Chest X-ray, AP view. Patient: 38 years old, sex M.
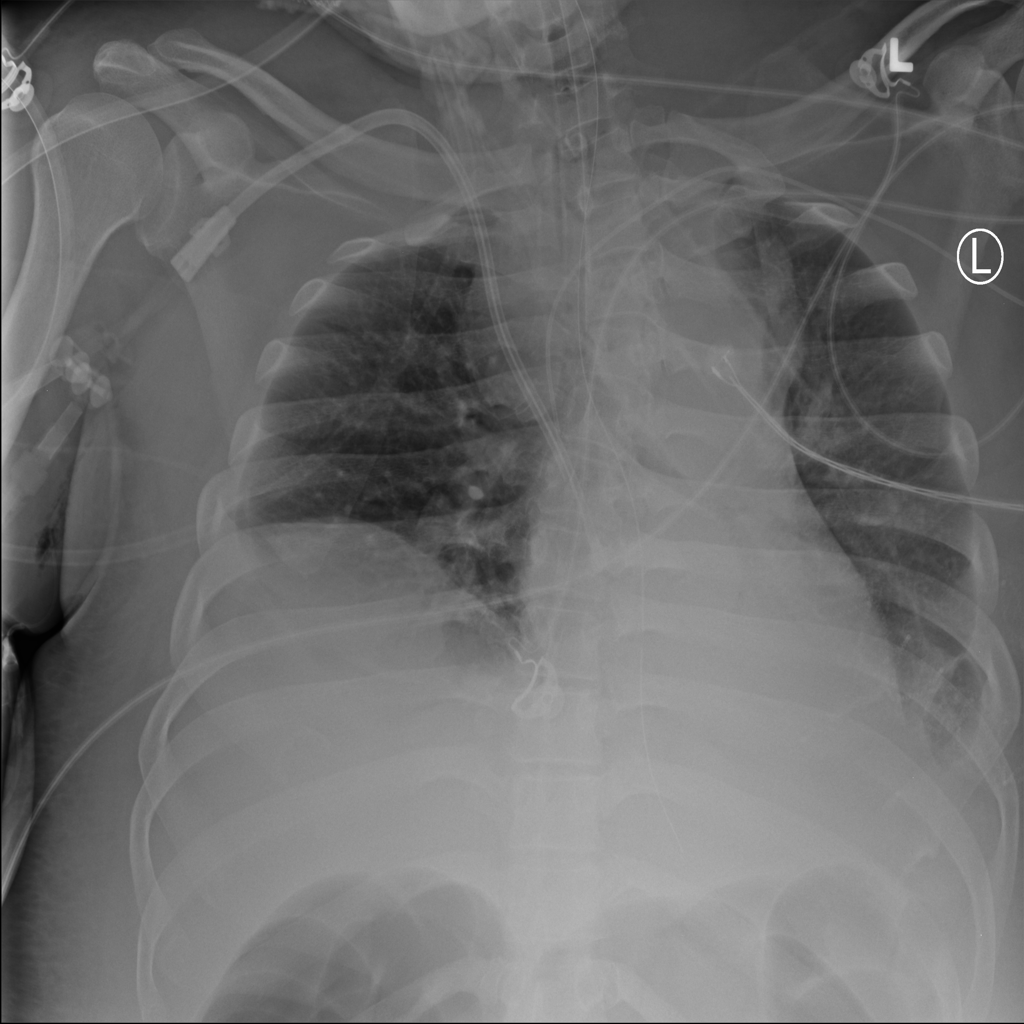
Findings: Atelectasis, Effusion